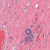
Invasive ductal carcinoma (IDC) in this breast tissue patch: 0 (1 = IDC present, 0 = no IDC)